Question: <URL> claims that IE9 supports canvas.
However, when I tried doing canvas on IE9, it doesn't work:
> Object doesn't support property or method 'getContext'
I'm using IE9.0.8112.16421:

This is the code:
'''
<html>
<head>
</head>
<body style="background:black;margin:0;padding:0;">
<canvas id="canvas" style="background:white;width:100%;height:100%;">noob</canvas>
<script>
var img=new Image();
img.onload=function(){
var c=document.getElementById('canvas');
var ctx = c.getContext('2d');
var left,top;
left=top=0;
ctx.drawImage(img,left,top,20,20);
var f=function(){
left+=1;
top+=1;
c.width=c.width;
ctx.drawImage(img,left,top,20,20);
};
setInterval(f,20);
};
img.src="http://a.wearehugh.com/dih5/aoc-h.png";
</script>
</body>
</html>
'''
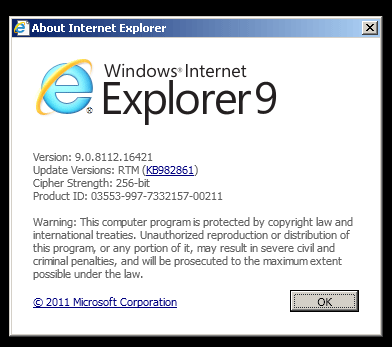
Answer: Two things:
The '<canvas>' tag should having a corresponding closing tag '</canvas>'. While some browsers will let you get by with just an opening tag, others (such as Firefox, and perhaps IE) won't.
In addition, IE9 requires you to declare an HTML5 doctype to use the canvas tag. You can do this by placing '<!DOCTYPE html>' at the top of your code.